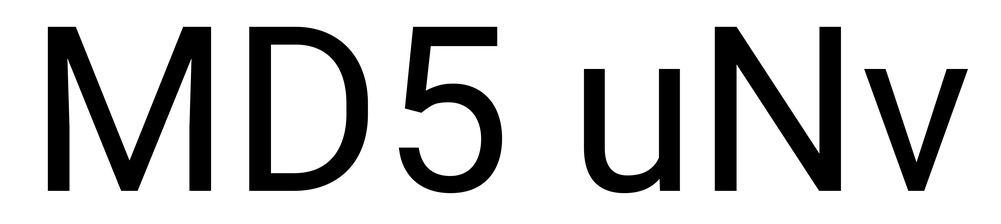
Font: Roboto_Regular